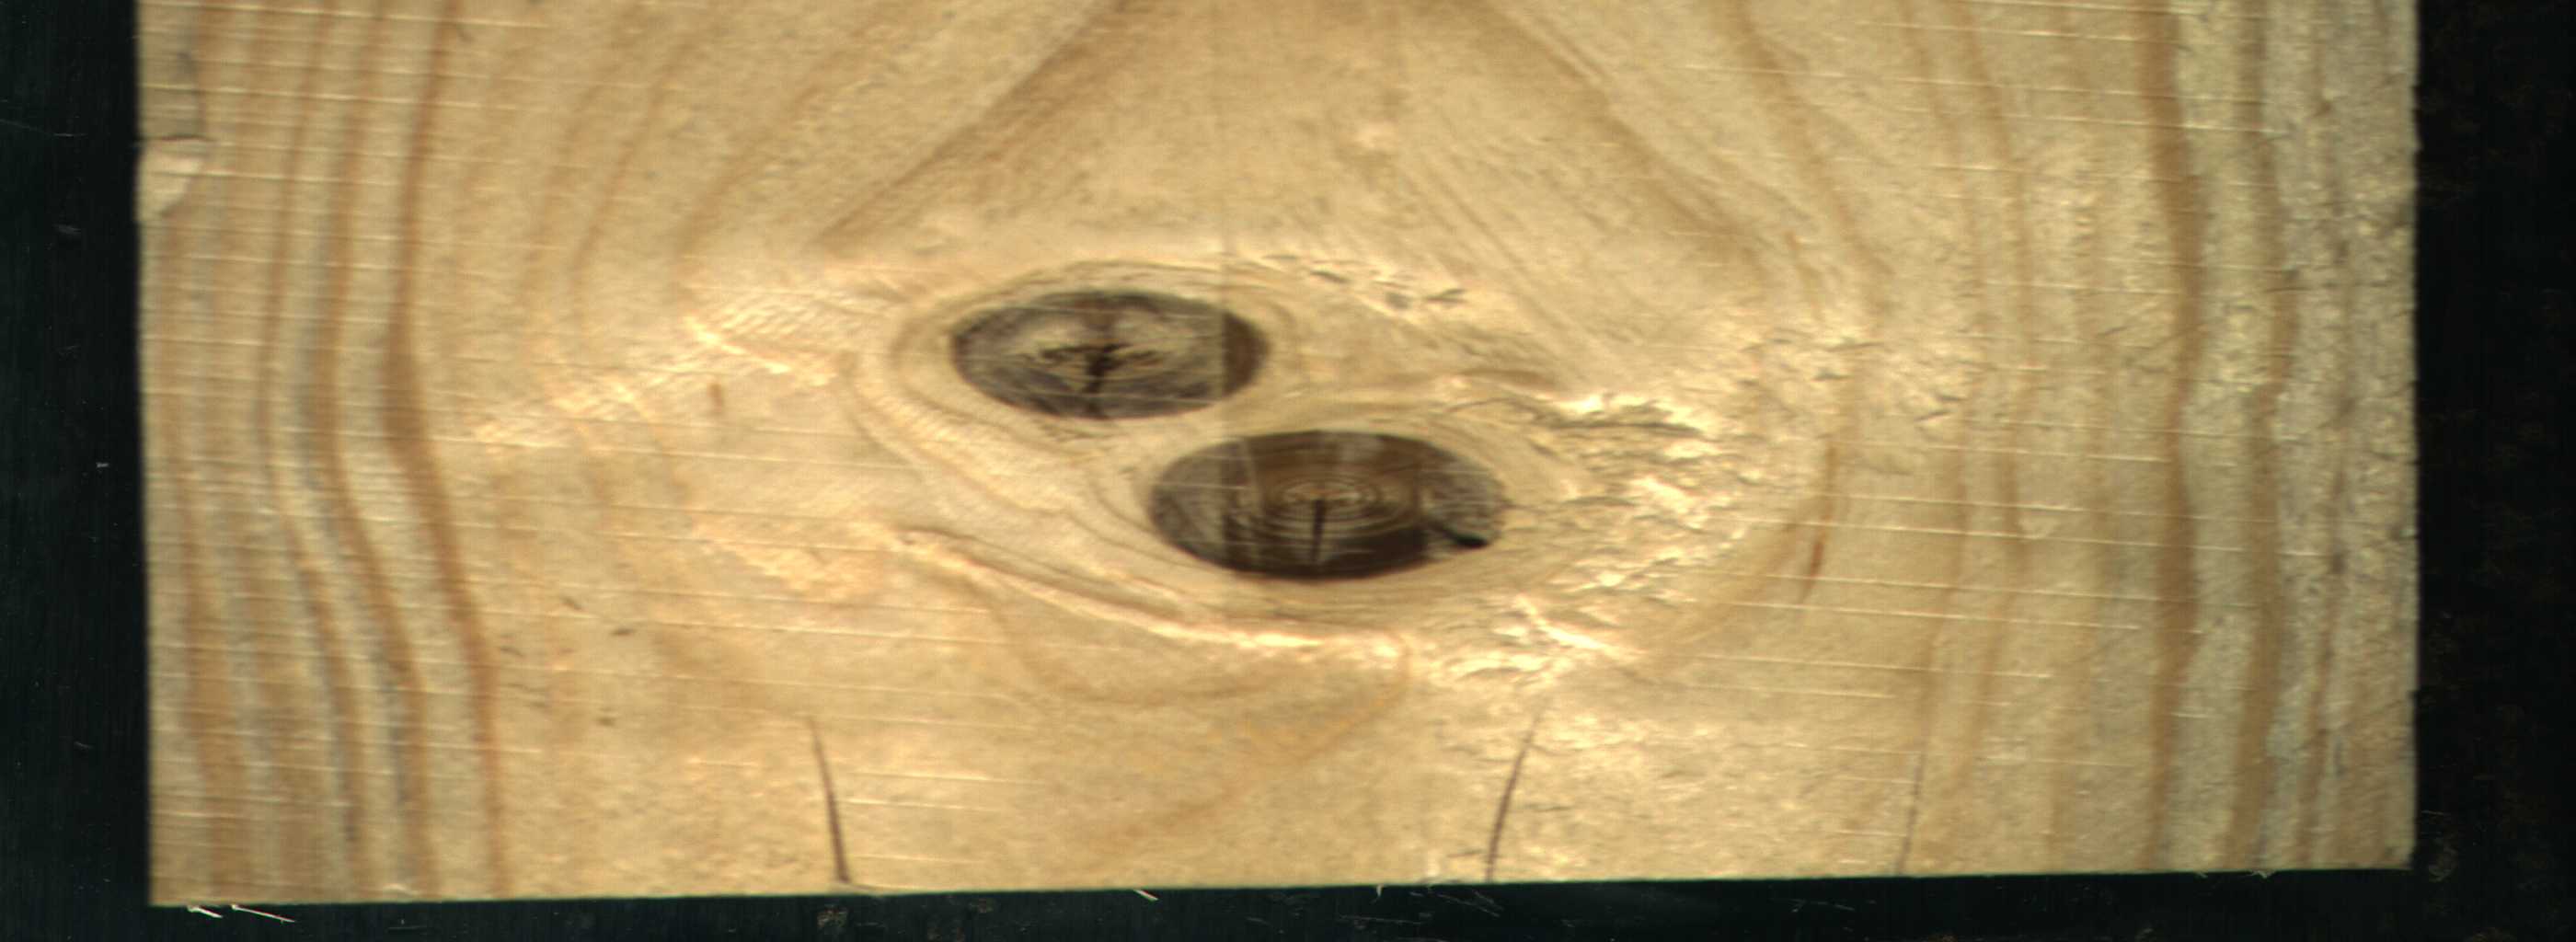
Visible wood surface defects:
Crack
Crack
Dead_Knot
Dead_Knot